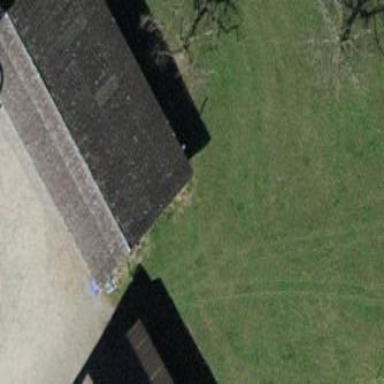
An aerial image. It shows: Gabled roof on farm auxiliary building.